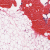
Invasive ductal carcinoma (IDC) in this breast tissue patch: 0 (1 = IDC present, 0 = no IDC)